Interaction volume radius: 5 \u00c5
Interaction volume height: 10 \u00c5
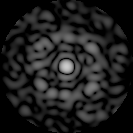
Disorder parameter: 0.7448